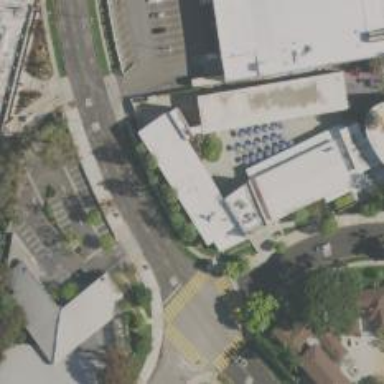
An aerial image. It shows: School.